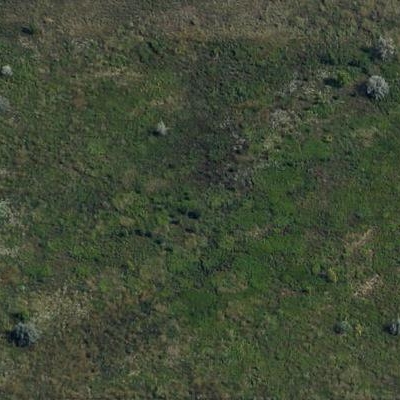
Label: aGrass